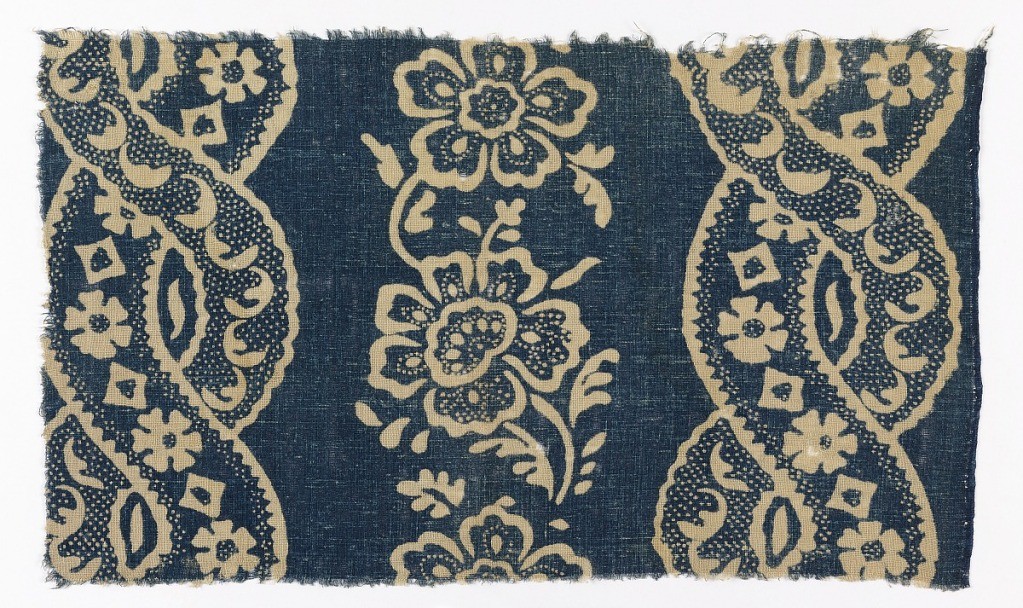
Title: Textile
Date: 18th century
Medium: cotton Technique: resist patterning on plain weave
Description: Textile with pattern of blue resist on ivory showing alternate vertical stripes, one twisted and one floral. Selvedge on one side.